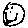
Label: smiley face